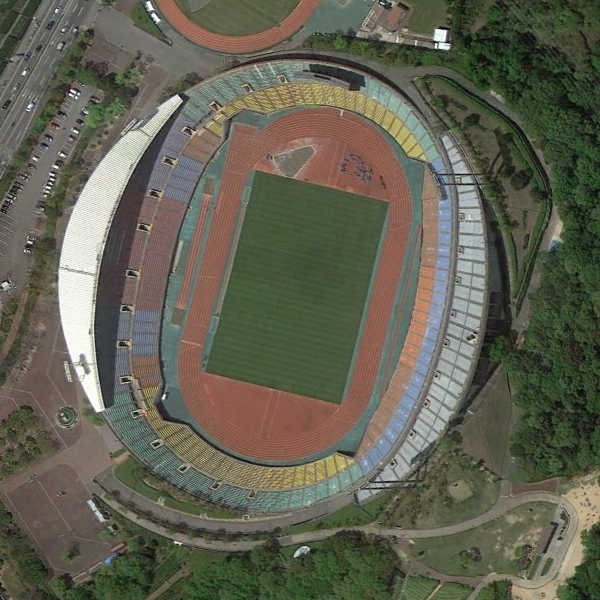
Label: Stadium